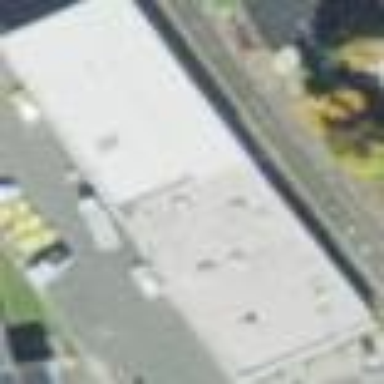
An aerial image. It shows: Part of building.